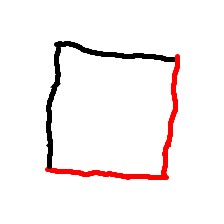
Shape: square